Question: I am trying to load and display a 3d model in the HelixViewport3D.
I can get as far as loading the model (OBJ), but I cannot understand how to get the model into the viewport.
Here's a screenshot of my WPF form...
The viewprot is named as 'myView' - I thought I could hook into that to add my model, but I don't see anything obvious to use.
Here's my XAML of the form :
'''
<Window x:Class="HelixTrial.MainWindow"
xmlns="http://schemas.microsoft.com/winfx/2006/xaml/presentation"
xmlns:x="http://schemas.microsoft.com/winfx/2006/xaml"
xmlns:HelixToolkit="clr-namespace:HelixToolkit.Wpf;assembly=HelixToolkit.Wpf"
Title="MainWindow" Height="350" Width="525">
<Grid>
<Grid HorizontalAlignment="Left" Height="250" Margin="241,37,0,0" VerticalAlignment="Top" Width="250">
<HelixToolkit:HelixViewport3D x:Name="myView" ZoomExtentsWhenLoaded="True">
<!-- Remember to add light to the scene -->
<HelixToolkit:SunLight/>
<!-- You can also add elements here in the xaml -->
<HelixToolkit:GridLinesVisual3D Width="8" Length="8" MinorDistance="1" MajorDistance="1" Thickness="0.01"/>
</HelixToolkit:HelixViewport3D>
</Grid>
</Grid>
'''
And here is the code for my form.
'''
using System;
using System.Collections.Generic;
using System.Linq;
using System.Text;
using System.Threading.Tasks;
using System.Windows;
using System.Windows.Controls;
using System.Windows.Data;
using System.Windows.Documents;
using System.Windows.Input;
using System.Windows.Media;
using System.Windows.Media.Imaging;
using System.Windows.Navigation;
using System.Windows.Shapes;
using System.Windows.Media.Media3D;
using HelixToolkit.Wpf;
namespace HelixTrial
{
/// <summary>
/// Interaction logic for MainWindow.xaml
/// </summary>
public partial class MainWindow : Window
{
public MainWindow()
{
InitializeComponent();
ObjReader CurrentHelixObjReader = new ObjReader();
Model3DGroup MyModel = CurrentHelixObjReader.Read("C:/Users/Roger/Desktop/cube/cube.obj");
// Now how to load it into the viewport... ?
}
}
'''
}
You can see where I am stuck. Could someone help get me on track please.
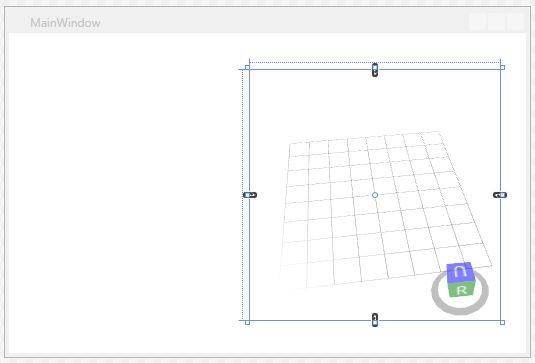
Answer: After some experimenting I found the solution.
I added the following to my XAML :
'''
<ModelVisual3D x:Name="foo"/>
'''
The trick was to give it a name, ie 'foo' for example. The XAML will now look like this :
'''
<Window x:Class="HelixTrial.MainWindow"
xmlns="http://schemas.microsoft.com/winfx/2006/xaml/presentation"
xmlns:x="http://schemas.microsoft.com/winfx/2006/xaml"
xmlns:HelixToolkit="clr-namespace:HelixToolkit.Wpf;assembly=HelixToolkit.Wpf"
Title="MainWindow" Height="350" Width="525">
<Grid>
<Grid HorizontalAlignment="Left" Height="250" Margin="241,37,0,0" VerticalAlignment="Top" Width="250">
<HelixToolkit:HelixViewport3D x:Name="myView" ZoomExtentsWhenLoaded="True">
<!-- Remember to add light to the scene -->
<HelixToolkit:SunLight/>
<ModelVisual3D x:Name="foo"/>
<!-- You can also add elements here in the xaml -->
<HelixToolkit:GridLinesVisual3D Width="8" Length="8" MinorDistance="1" MajorDistance="1" Thickness="0.01"/>
</HelixToolkit:HelixViewport3D>
</Grid>
</Grid>
'''
Then in the code (as per what I posted in my original question above) you can do this :
'''
ObjReader CurrentHelixObjReader = new ObjReader();
Model3DGroup MyModel = CurrentHelixObjReader.Read("C:/Users/Roger/Desktop/cube/cube.obj");
// Display the model
foo.Content = MyModel;
'''
Easy when you find out how ;)